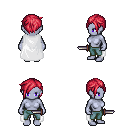
a pixel art fantasy rpg character, female body template, dark elf, purple skin, white cape, teal pants, ruby red pixie cut hairstyle, dagger, four views (front, back, left, right), 2x2 character sprite sheet, small pixel art, hard edges, no anti-aliasing